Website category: phone
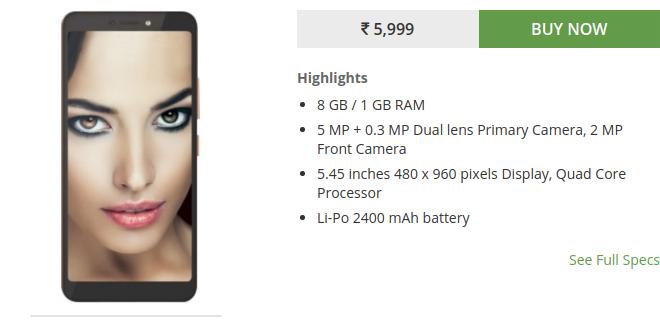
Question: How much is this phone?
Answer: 5,999

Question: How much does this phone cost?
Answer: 5,999

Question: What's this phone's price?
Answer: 5,999

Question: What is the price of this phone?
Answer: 5,999

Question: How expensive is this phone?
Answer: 5,999

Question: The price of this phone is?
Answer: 5,999

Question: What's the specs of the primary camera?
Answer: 5 MP + 0.3 MP Dual lens Primary Camera

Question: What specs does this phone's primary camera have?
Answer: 5 MP + 0.3 MP Dual lens Primary Camera

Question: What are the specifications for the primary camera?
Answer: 5 MP + 0.3 MP Dual lens Primary Camera

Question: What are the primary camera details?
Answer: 5 MP + 0.3 MP Dual lens Primary Camera

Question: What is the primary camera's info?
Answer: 5 MP + 0.3 MP Dual lens Primary Camera

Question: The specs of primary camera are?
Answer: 5 MP + 0.3 MP Dual lens Primary Camera

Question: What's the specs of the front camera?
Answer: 2 MP Front Camera

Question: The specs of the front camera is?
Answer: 2 MP Front Camera

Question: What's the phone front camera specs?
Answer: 2 MP Front Camera

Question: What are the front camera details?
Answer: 2 MP Front Camera

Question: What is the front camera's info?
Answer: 2 MP Front Camera

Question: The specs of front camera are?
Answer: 2 MP Front Camera

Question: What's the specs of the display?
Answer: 5.45 inches 480 x 960 pixels Display

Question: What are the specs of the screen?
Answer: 5.45 inches 480 x 960 pixels Display

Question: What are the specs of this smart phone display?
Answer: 5.45 inches 480 x 960 pixels Display

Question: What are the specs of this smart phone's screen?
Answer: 5.45 inches 480 x 960 pixels Display

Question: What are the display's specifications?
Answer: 5.45 inches 480 x 960 pixels Display

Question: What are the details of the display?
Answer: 5.45 inches 480 x 960 pixels Display

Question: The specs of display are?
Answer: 5.45 inches 480 x 960 pixels Display

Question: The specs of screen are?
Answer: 5.45 inches 480 x 960 pixels Display

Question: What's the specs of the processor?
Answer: Quad Core Processor

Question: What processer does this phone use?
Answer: Quad Core Processor

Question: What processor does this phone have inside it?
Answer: Quad Core Processor

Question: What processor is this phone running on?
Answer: Quad Core Processor

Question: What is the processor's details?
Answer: Quad Core Processor

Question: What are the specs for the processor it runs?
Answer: Quad Core Processor

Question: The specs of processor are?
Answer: Quad Core Processor

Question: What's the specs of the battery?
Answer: Li-Po 2400 mAh battery

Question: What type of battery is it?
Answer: Li-Po 2400 mAh battery

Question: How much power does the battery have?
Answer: Li-Po 2400 mAh battery

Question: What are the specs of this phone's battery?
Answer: Li-Po 2400 mAh battery

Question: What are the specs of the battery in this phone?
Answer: Li-Po 2400 mAh battery

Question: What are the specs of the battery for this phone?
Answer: Li-Po 2400 mAh battery

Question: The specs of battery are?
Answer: Li-Po 2400 mAh battery